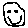
Label: smiley face